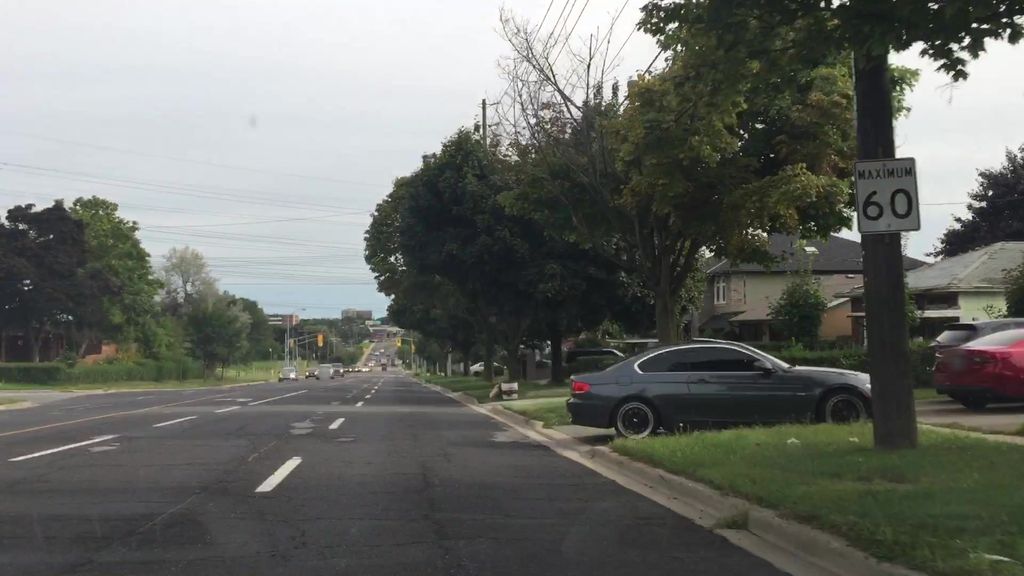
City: toronto